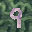
Label: 9